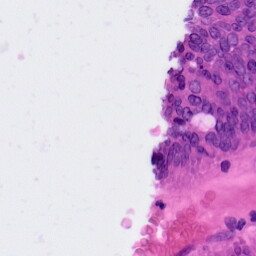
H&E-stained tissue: Colon